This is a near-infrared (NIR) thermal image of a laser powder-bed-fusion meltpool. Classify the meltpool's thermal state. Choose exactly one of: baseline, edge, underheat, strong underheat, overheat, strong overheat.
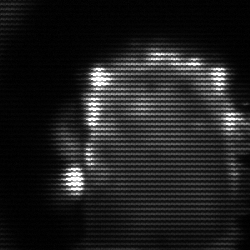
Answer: baseline